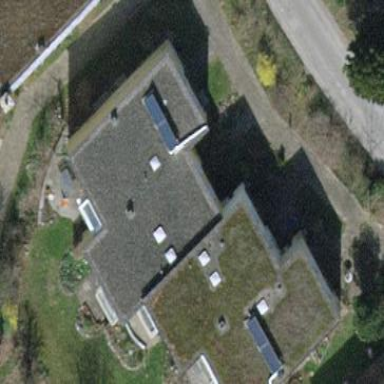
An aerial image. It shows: Terrace building.